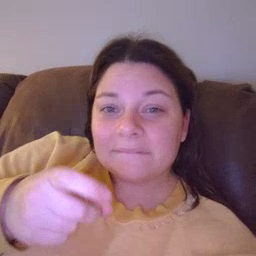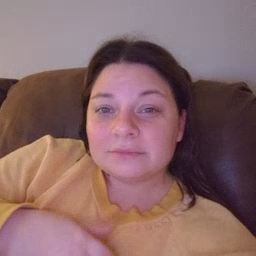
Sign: gift